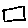
Label: square